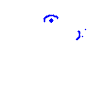
Particle: proton